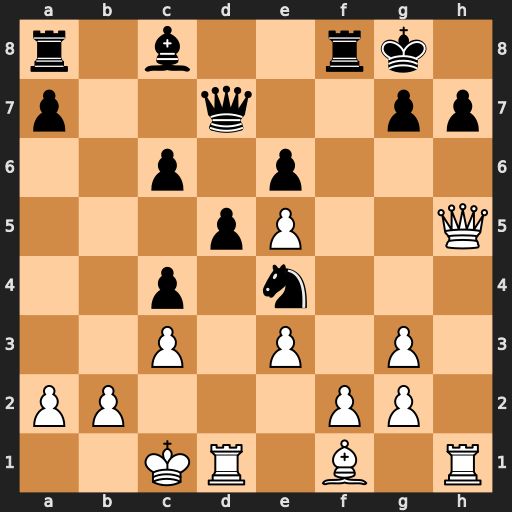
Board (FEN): r1b2rk1/p2q2pp/2p1p3/3pP2Q/2p1n3/2P1P1P1/PP3PP1/2KR1B1R
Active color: w
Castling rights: -
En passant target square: -
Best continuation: Qxh7+ Kf7 Rh4